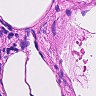
Metastatic tissue present: no